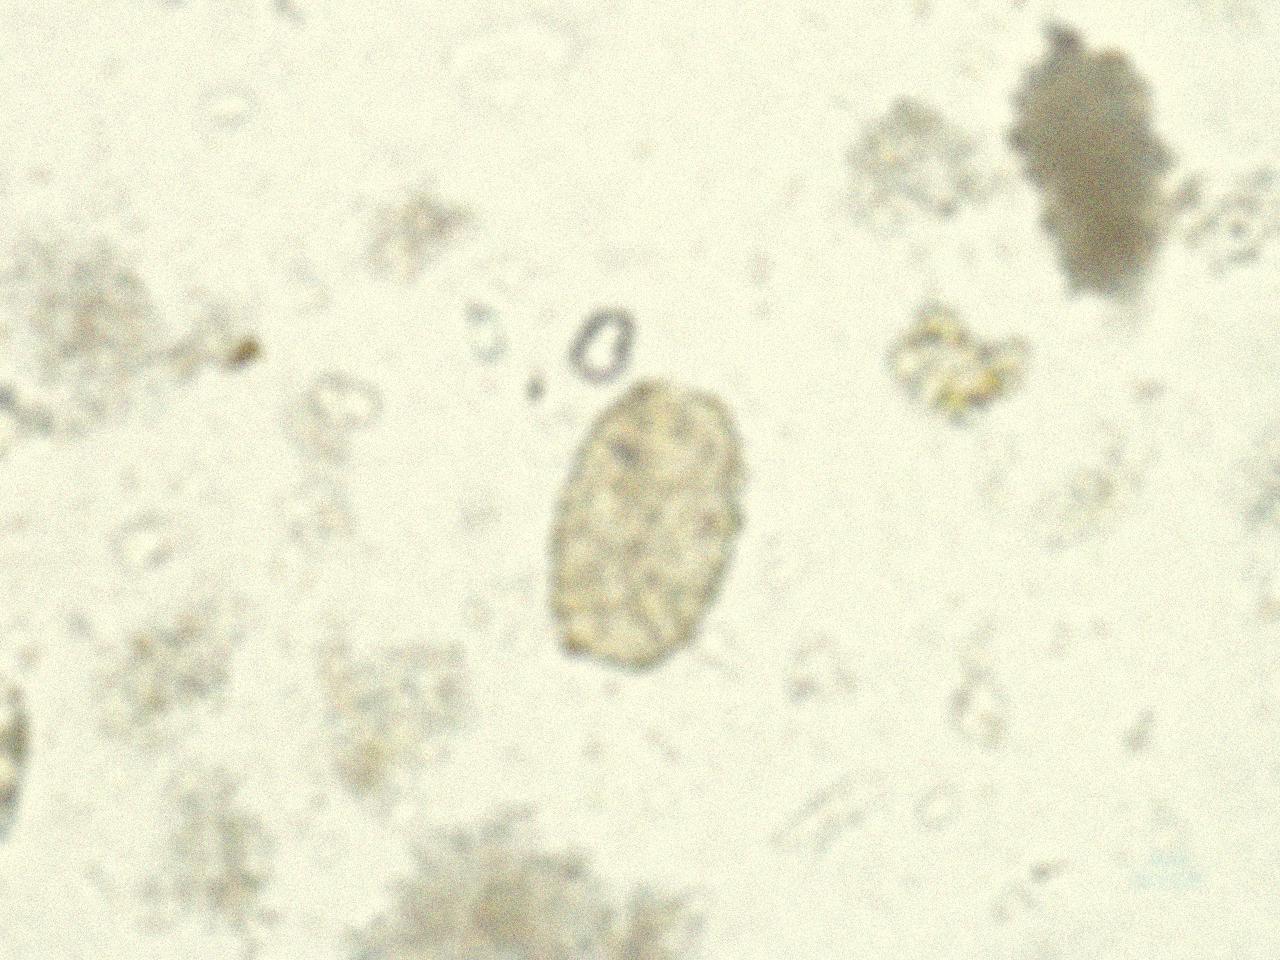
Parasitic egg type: Ascaris lumbricoides